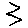
Label: zigzag